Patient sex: F
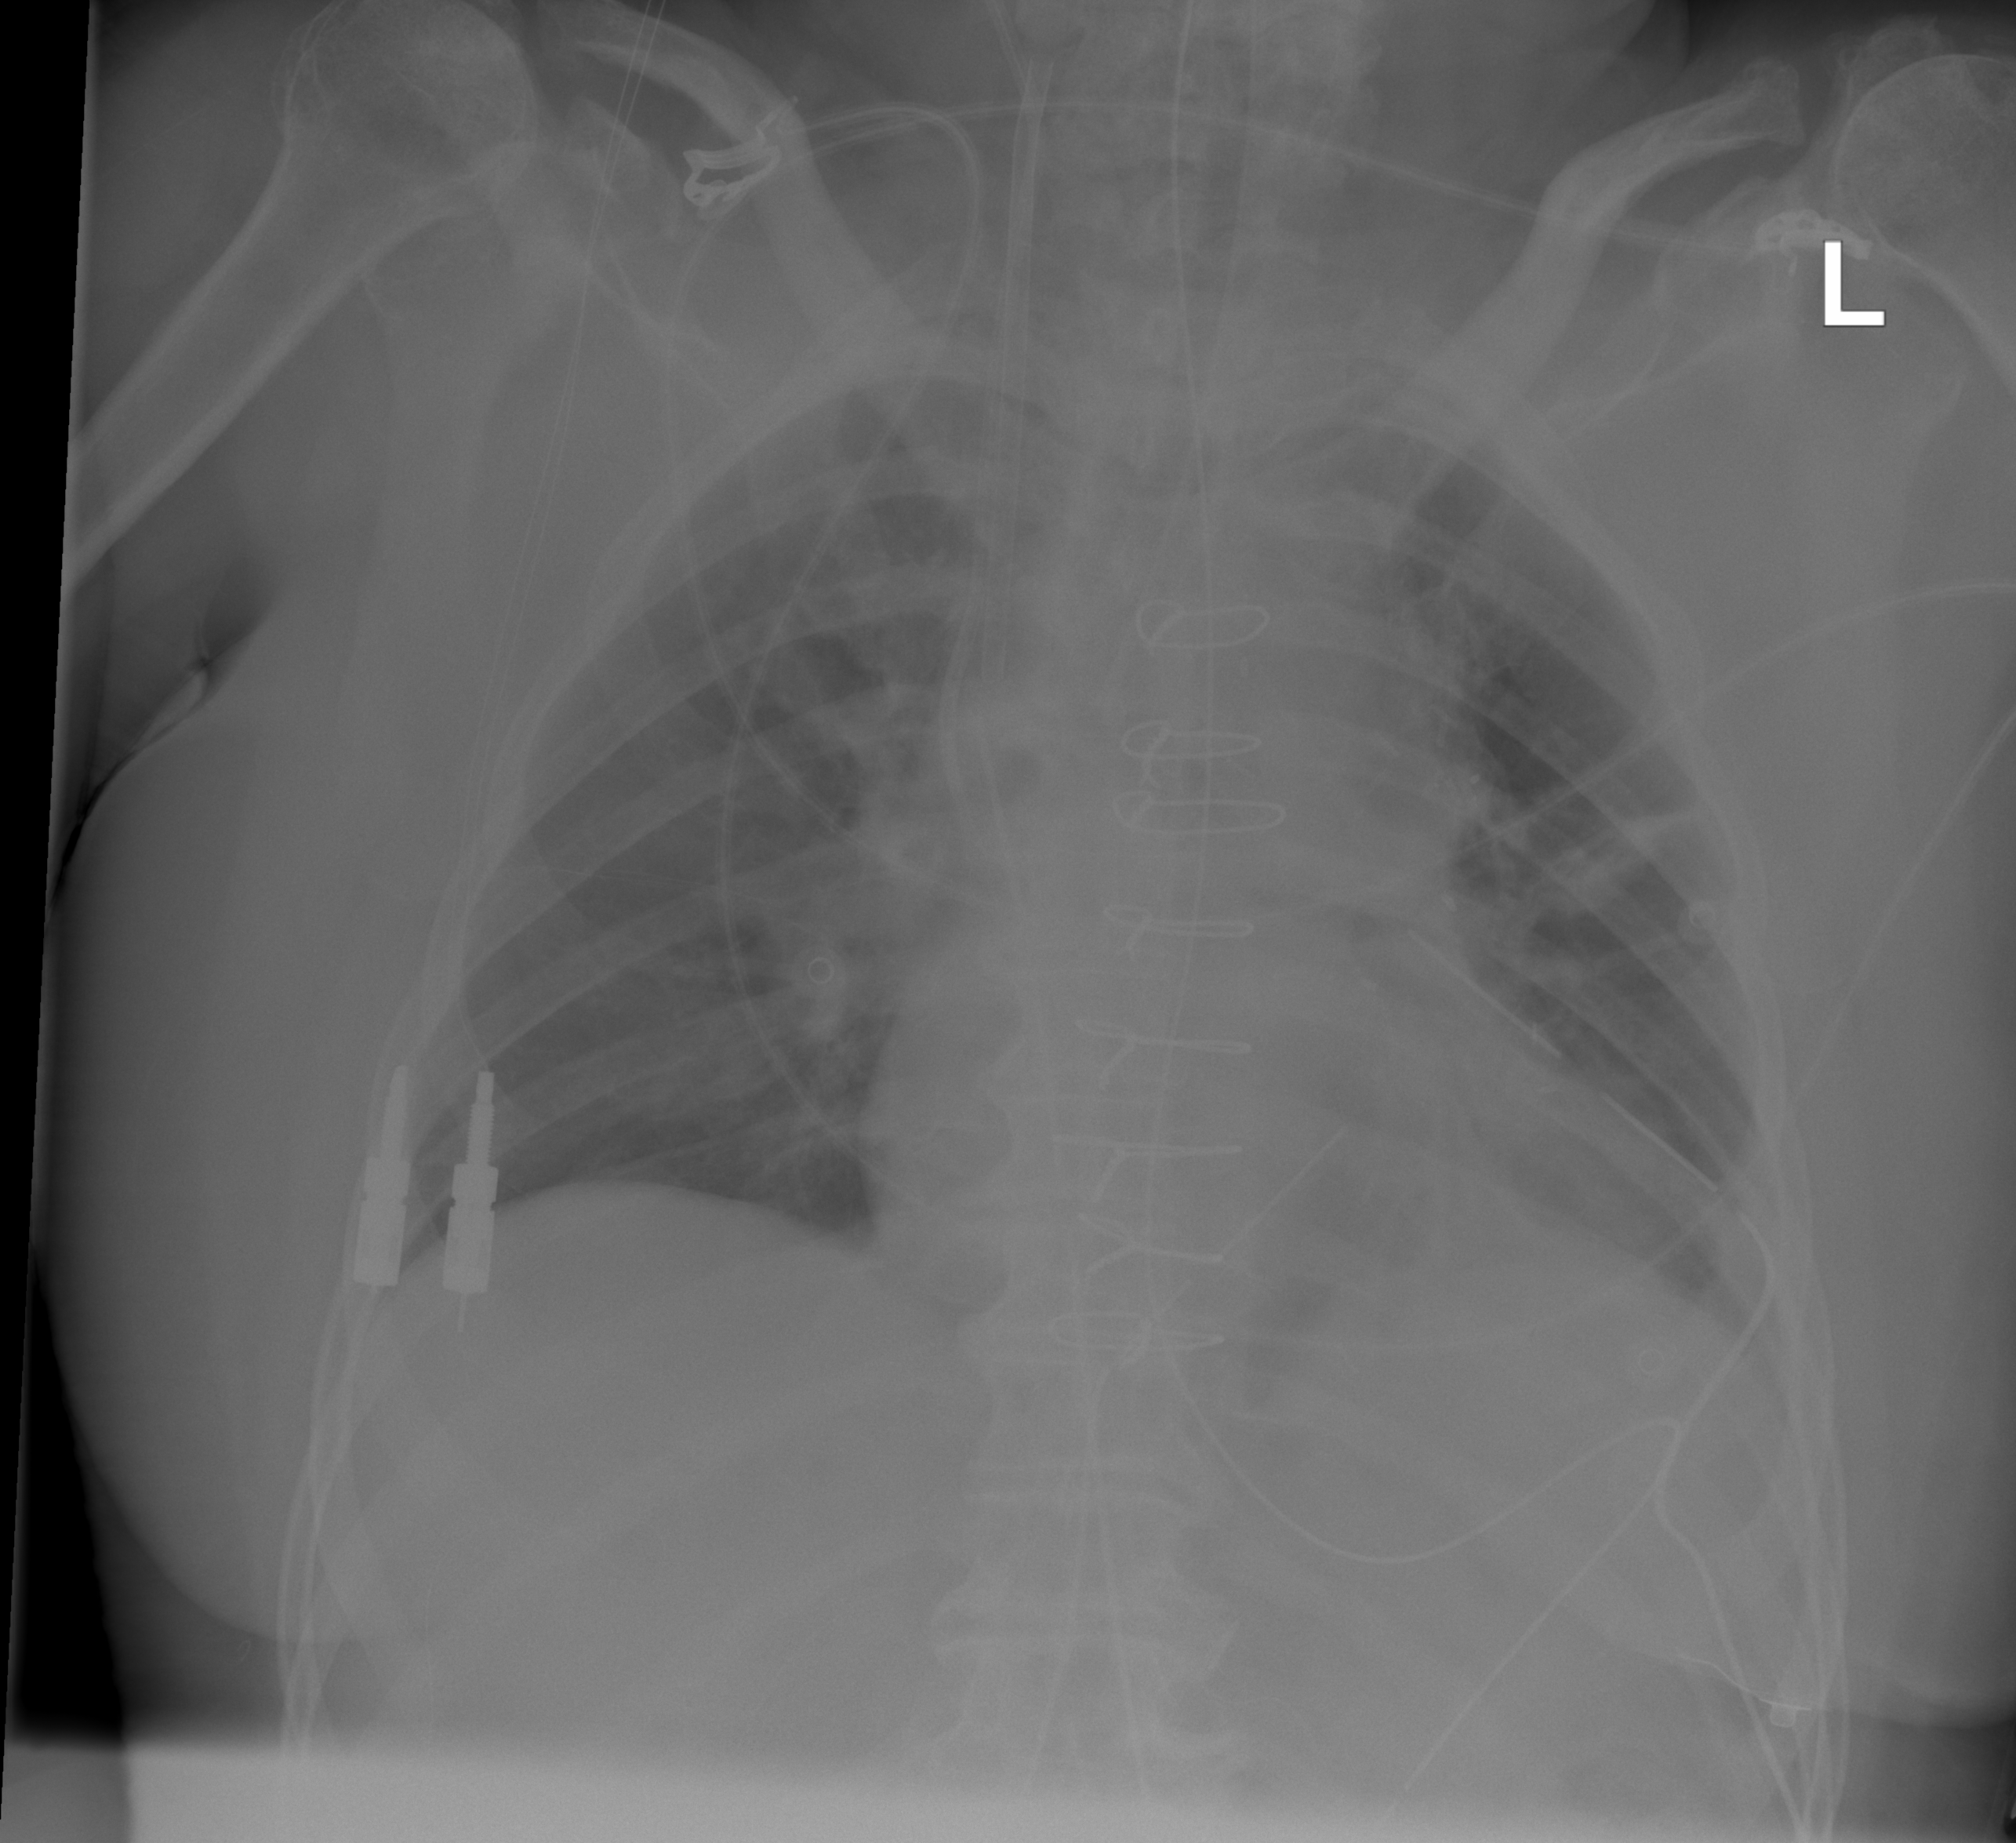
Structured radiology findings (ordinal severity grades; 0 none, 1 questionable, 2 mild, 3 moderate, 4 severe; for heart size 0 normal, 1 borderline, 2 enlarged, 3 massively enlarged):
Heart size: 1
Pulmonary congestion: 3
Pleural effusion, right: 0
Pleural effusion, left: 2
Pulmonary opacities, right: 0
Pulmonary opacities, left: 0
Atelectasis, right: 0
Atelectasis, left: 2